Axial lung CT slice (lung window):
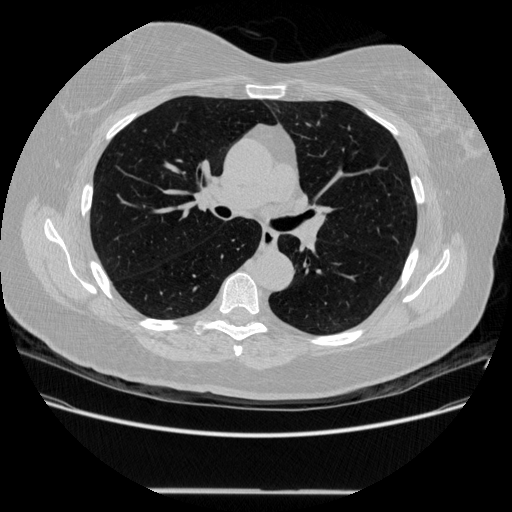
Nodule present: no